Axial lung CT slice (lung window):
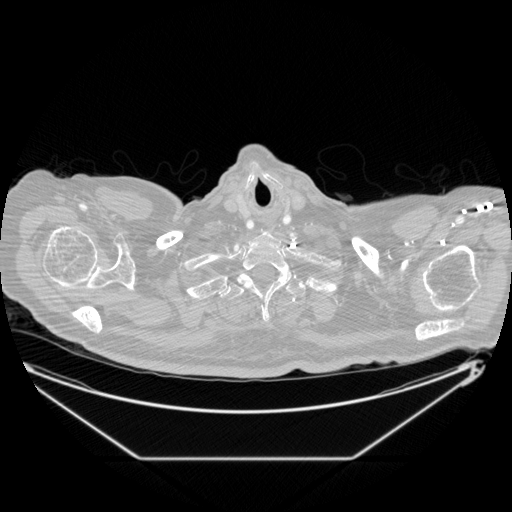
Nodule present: no